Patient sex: M
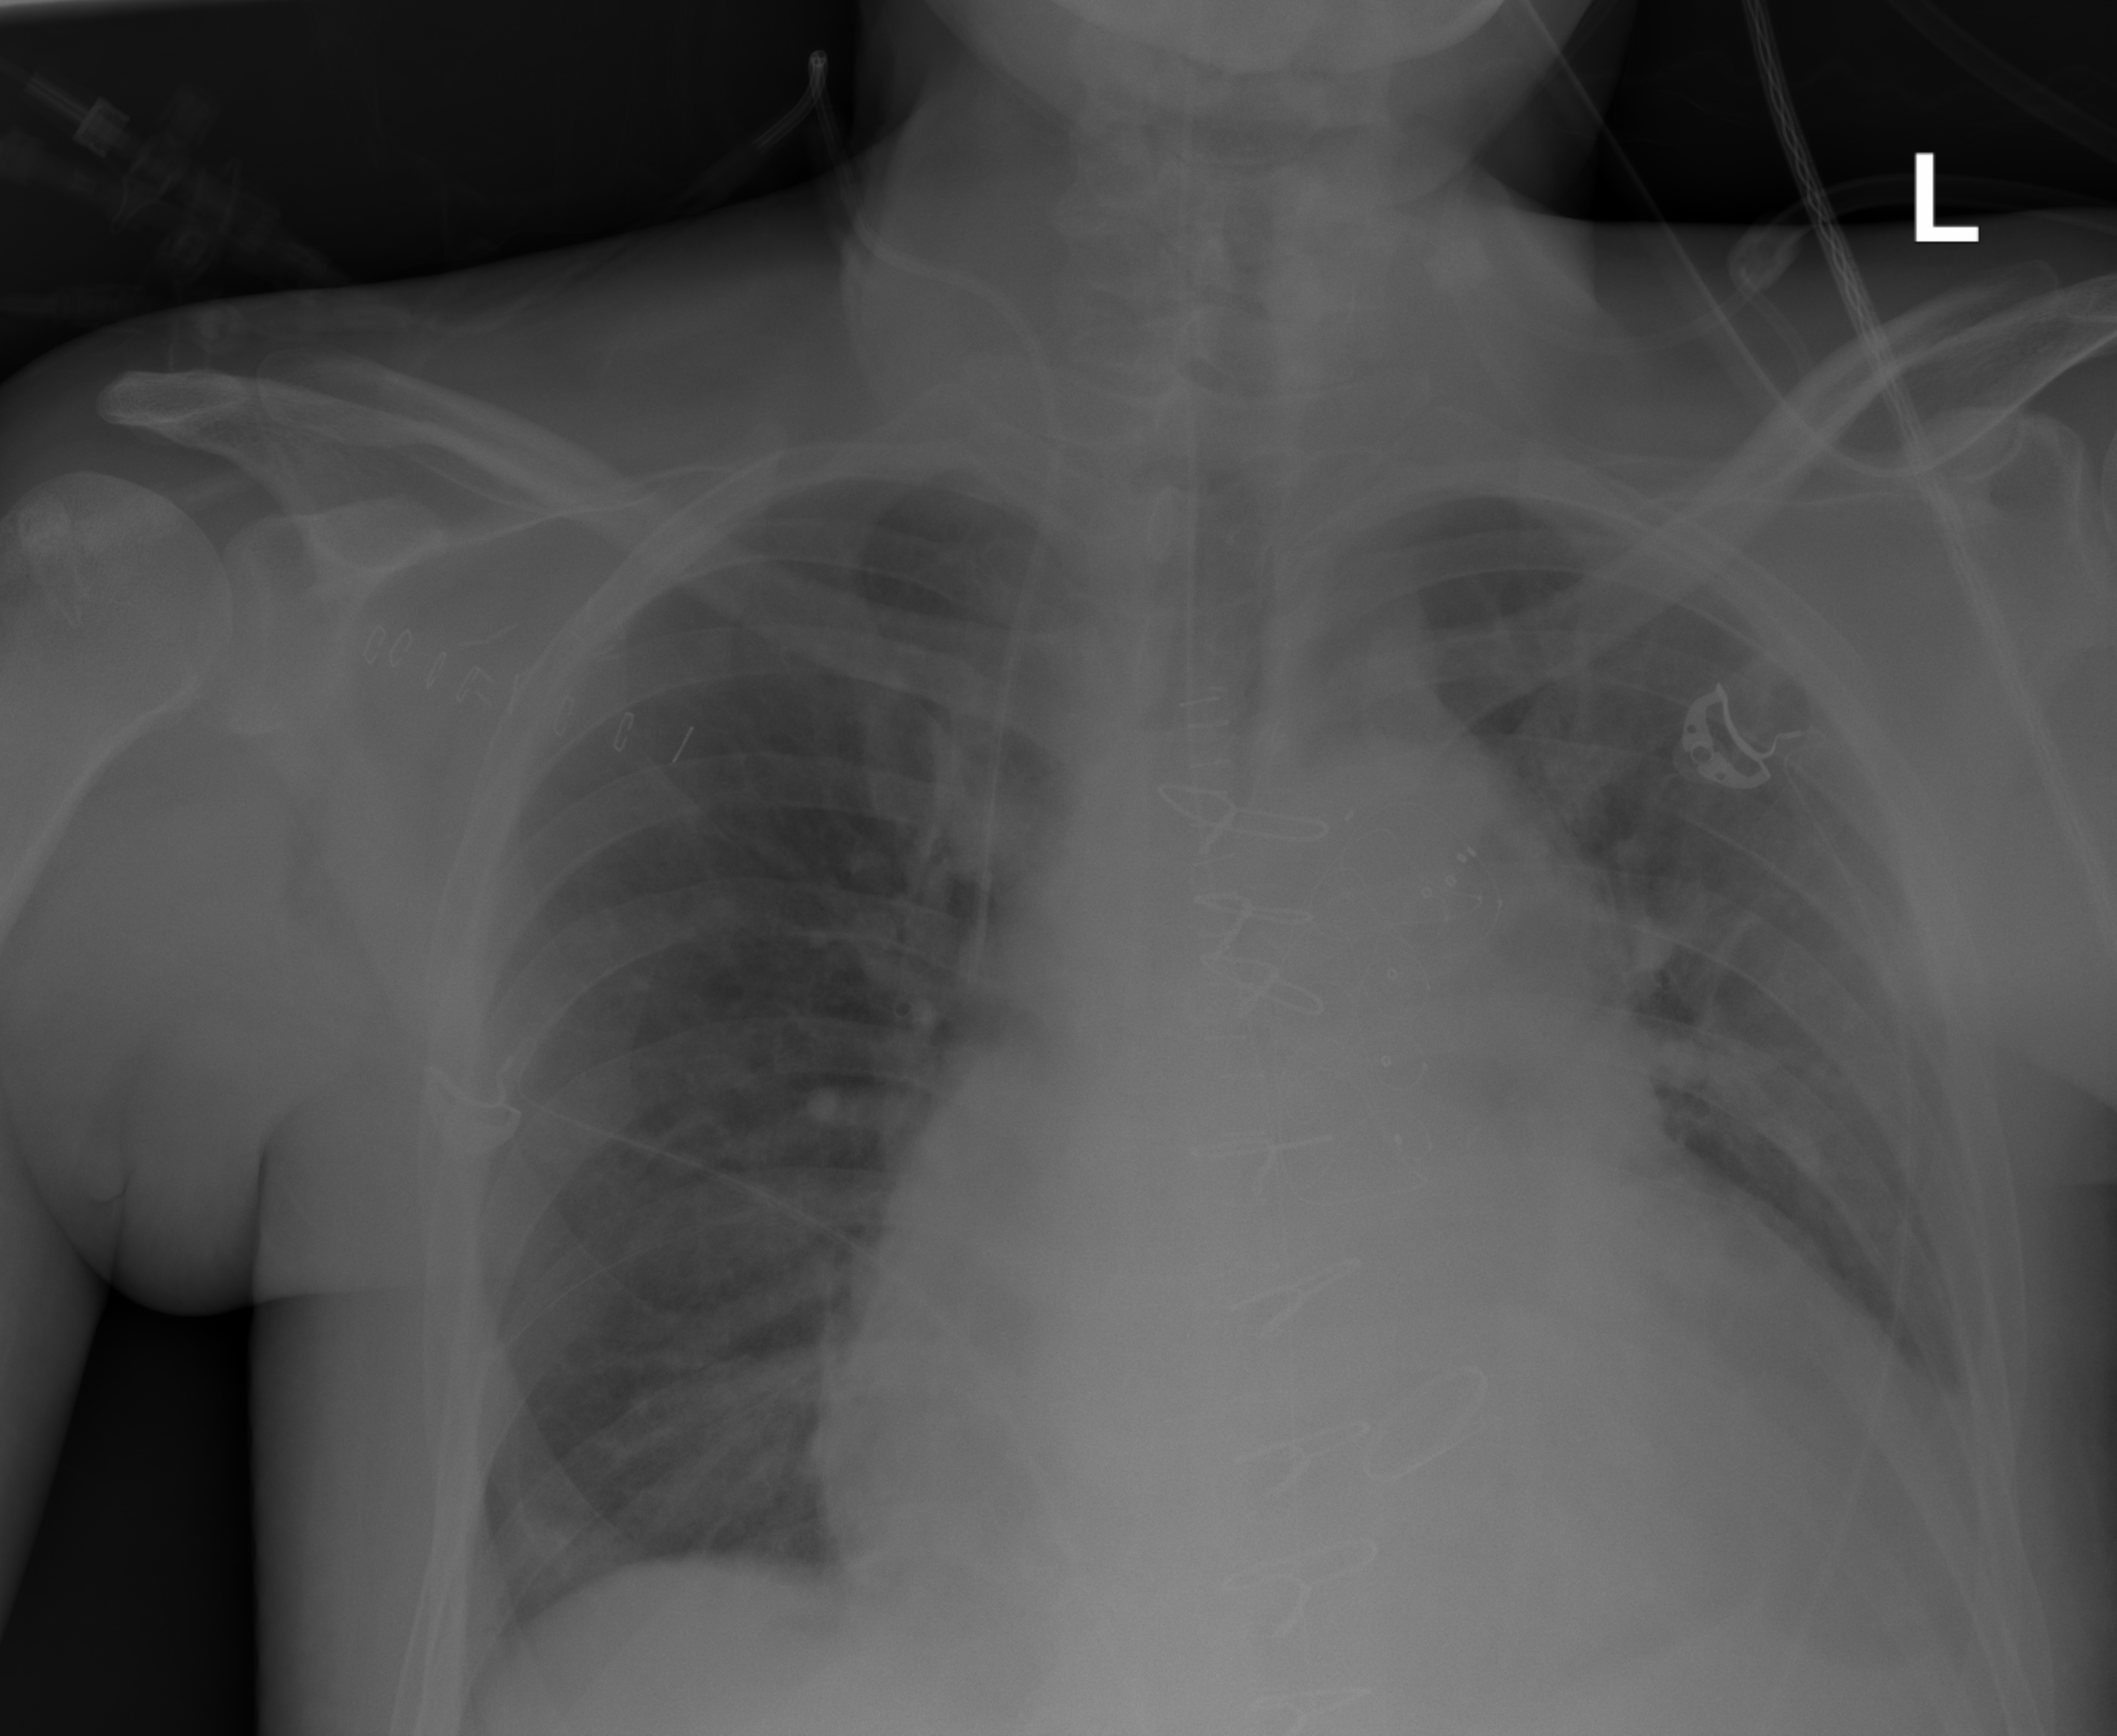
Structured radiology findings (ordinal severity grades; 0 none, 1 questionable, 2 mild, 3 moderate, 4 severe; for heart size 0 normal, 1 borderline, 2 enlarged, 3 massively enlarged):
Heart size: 2
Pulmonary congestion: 2
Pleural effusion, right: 0
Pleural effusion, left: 2
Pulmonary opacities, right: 1
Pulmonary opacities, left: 2
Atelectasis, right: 2
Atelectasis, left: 2